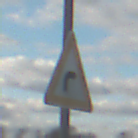
Verkehrszeichen: KurveRechts
Umgebung: Outdoor, RoadRail
Tageszeit: SunriseSunset
Wetter: PartlyCloudy
Licht: Natural
Jahreszeit: NotSpecified
Kontrast: LowContrast